Question: Why does '<URL>' not work for existing list items?
I have the following code which gets an item in a form by it's ID, and I intend to update the values of the form item. However, when using the .getChoices() method, it fails with the error ''
The item I'm fetching is a list item as required, and when a list item is created fetched, it works normally as in the sample code listed <URL>.
My code is as follows:
'''
function getWeekNumberFormItem() {
var form = FormApp.getActiveForm();
var item = form.getItemById(12345);//redacted for privacy, but the ID in here is correct.
var title = item.getTitle();
var itemType = item.getType();
Logger.log('Item Type: ' + itemType);
Logger.log('Item Title: ' + title);
var choices = item.getChoices();
Logger.log(choices);
}
'''
and to prove it is a list item, my logging output is:

Am I using this incorrectly, or can this only be used when Apps script creates the item also? How instead would I get the choices in this list item and update them with new options? I see other users have managed to do this, so I believe it's possible.
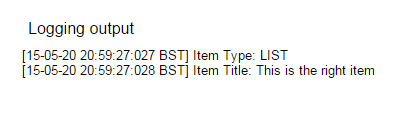
Answer: 'Item' is an that provides a few methods applicable to all form items. "Interface objects are rarely useful on their own; instead, you usually want to call a method like Element.asParagraph() to cast the object back to a precise class." <URL>
Since '.getChoices()' is a method that belongs to the <URL>.
'''
...
var itemType = item.getType();
if (itemType == FormApp.ItemType.LIST) {
var choices = item.asListItem().getChoices();
// ^^^^^^^^^^^^
}
else throw new Error( "Item is not a List." );
'''